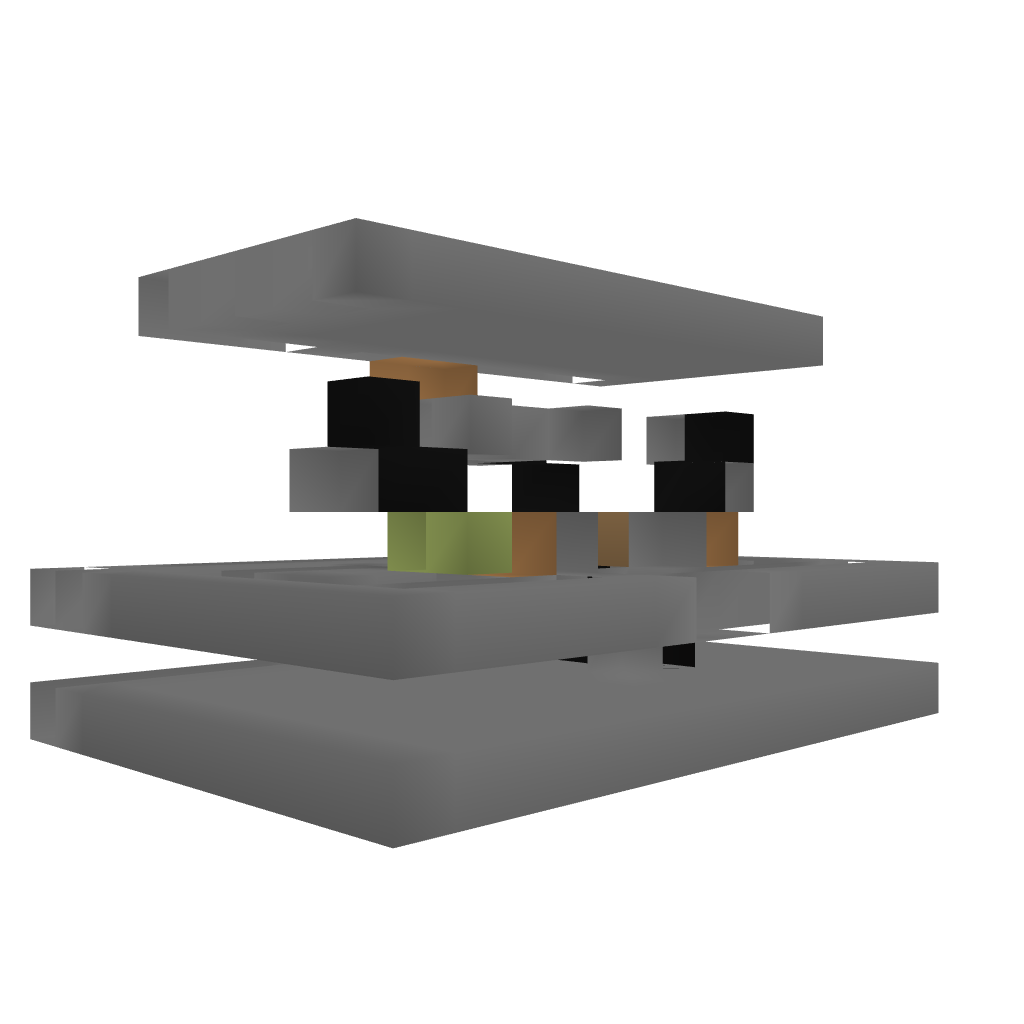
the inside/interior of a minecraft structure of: UndercoverDoor